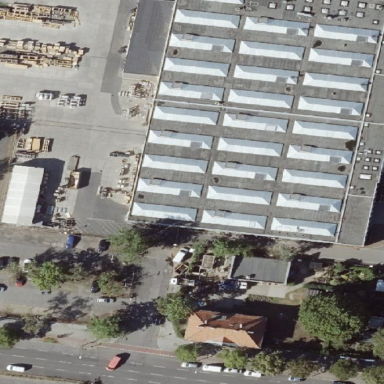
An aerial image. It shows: Industrial building with flat roof.